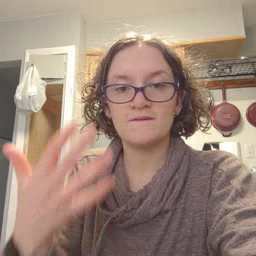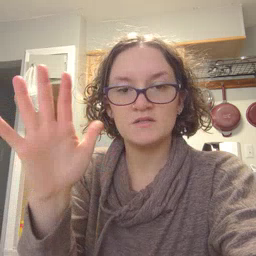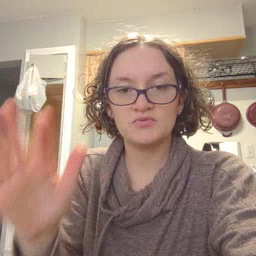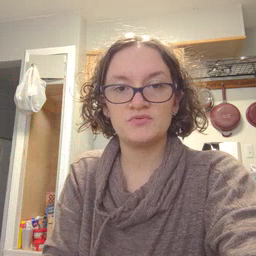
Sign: finish